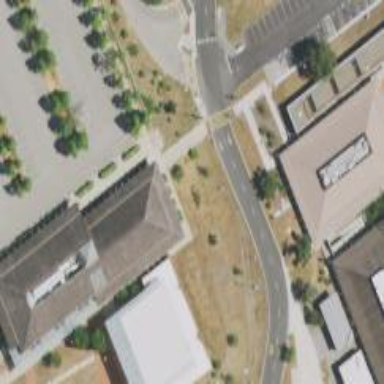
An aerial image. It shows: College building.